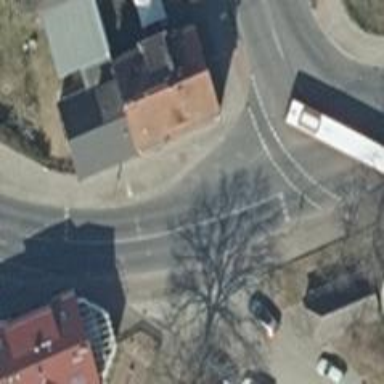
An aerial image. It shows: Tertiary road with asphalt surface.